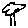
Label: tree